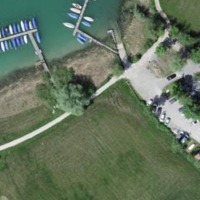
EUNIS habitat code: 16
Species observed at this site:
Lythrum salicaria
Mentha aquatica
Angelica sylvestris
Gryllus campestris
Bellis perennis
Poa annua
Minois dryas